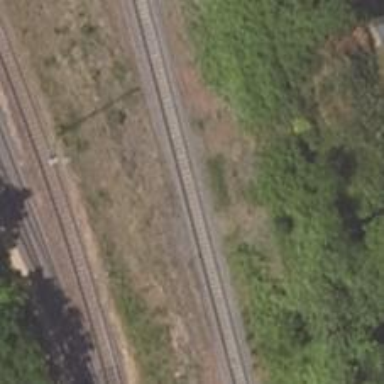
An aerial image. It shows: Abandoned railway.